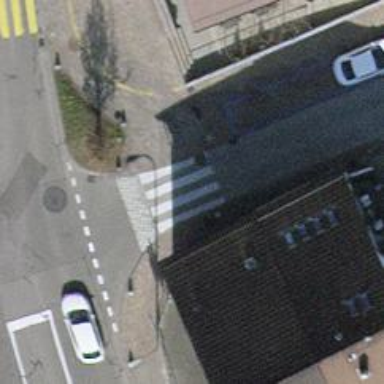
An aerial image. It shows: Crossing with sett surface on footway.